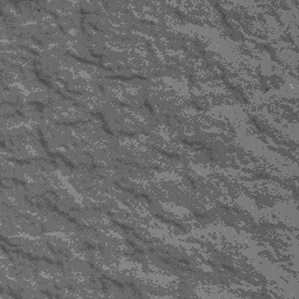
Label: frost